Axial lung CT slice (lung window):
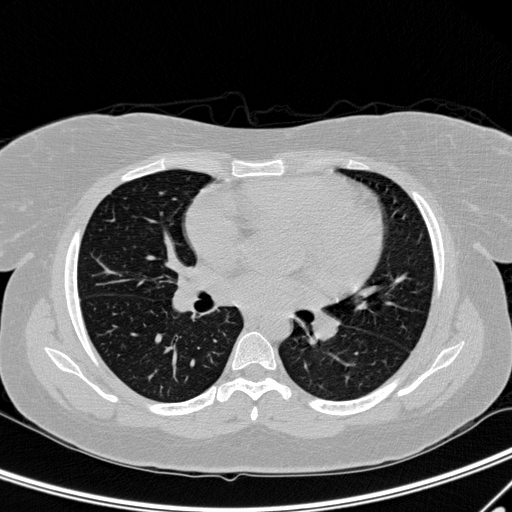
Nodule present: no